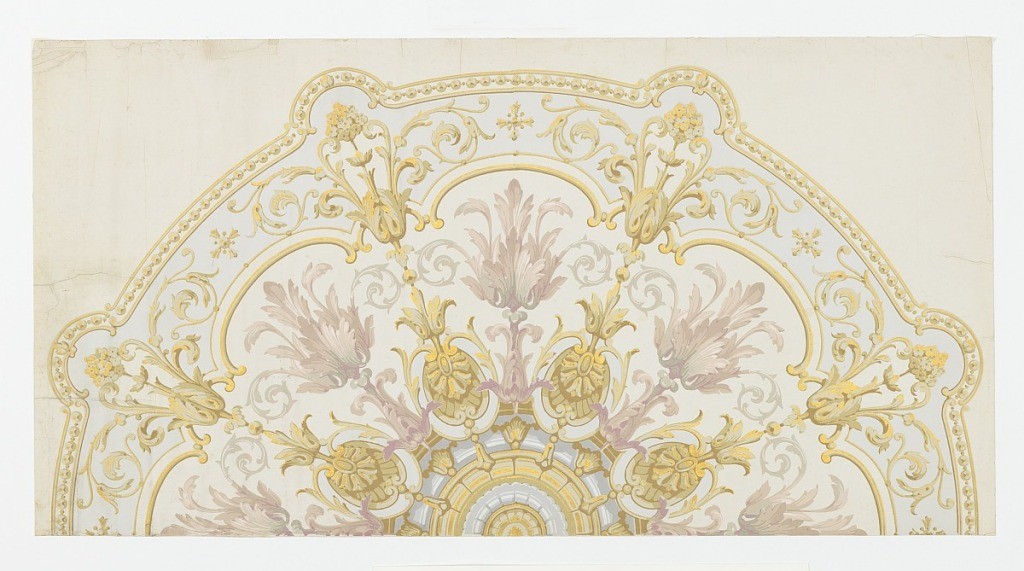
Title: Ceiling medallion
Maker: Zuber & Cie, Rixheim, Alsace, France, founded 1797
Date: ca. 1850
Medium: block-printed on paper
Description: Half trompe l'oeil ceiling rosette from decor "Renaissance". Printed in grisaille, mauve and gold.